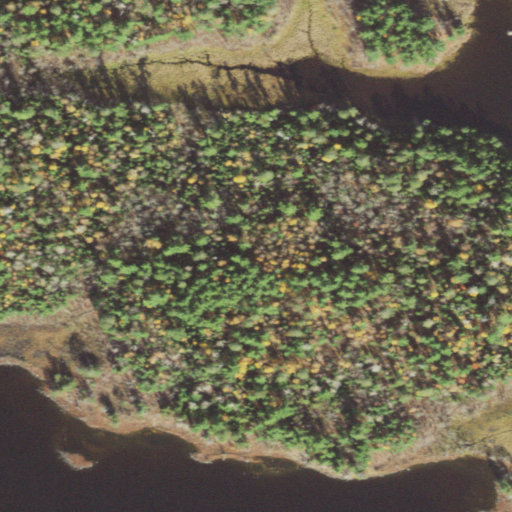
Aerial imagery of island in Minnesota named Twentyfive Island containing mixed forest, woody wetlands, evergreen forest, open water, herbaceous wetlands, and grassland